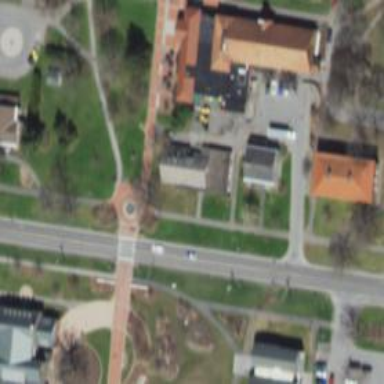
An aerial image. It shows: Mini roundabout on the road.